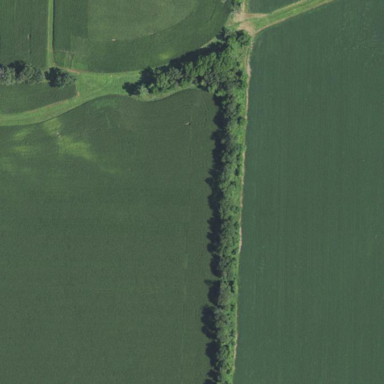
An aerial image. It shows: Serene view of trees in their natural habitat.